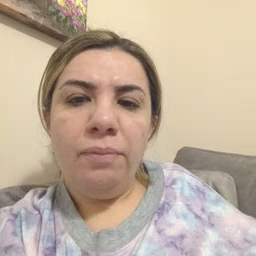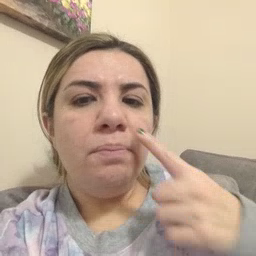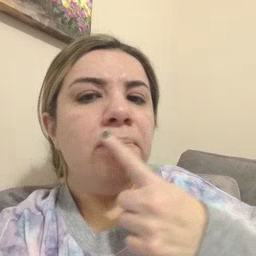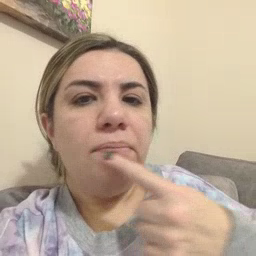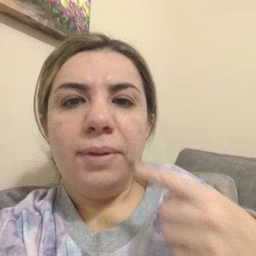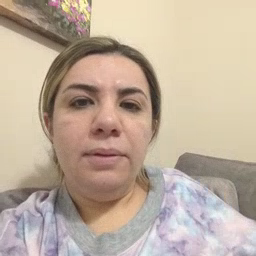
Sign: lips